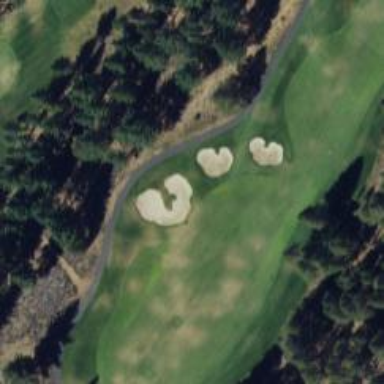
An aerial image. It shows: Golf hole.